Interaction volume radius: 10 \u00c5
Interaction volume height: 10 \u00c5
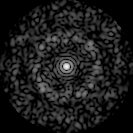
Disorder parameter: 0.849